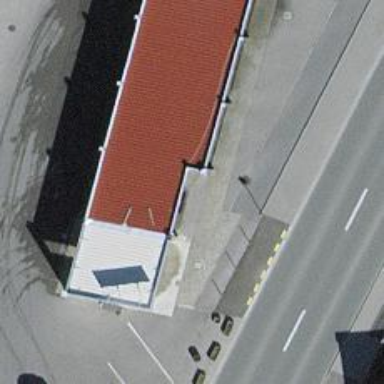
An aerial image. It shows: Building housing car wash facility.